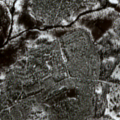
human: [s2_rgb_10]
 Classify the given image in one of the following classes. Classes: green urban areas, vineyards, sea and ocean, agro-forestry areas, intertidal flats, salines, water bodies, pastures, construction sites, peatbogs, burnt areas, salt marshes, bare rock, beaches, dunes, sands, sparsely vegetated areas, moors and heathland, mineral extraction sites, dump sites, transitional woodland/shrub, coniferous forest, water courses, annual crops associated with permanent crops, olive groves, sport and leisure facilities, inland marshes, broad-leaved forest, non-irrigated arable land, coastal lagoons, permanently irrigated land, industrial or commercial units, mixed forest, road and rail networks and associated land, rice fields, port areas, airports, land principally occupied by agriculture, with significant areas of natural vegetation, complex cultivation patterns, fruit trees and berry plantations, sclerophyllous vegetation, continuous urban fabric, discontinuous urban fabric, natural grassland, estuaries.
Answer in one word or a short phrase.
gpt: broad-leaved forest, coniferous forest, mixed forest, transitional woodland/shrub, peatbogs